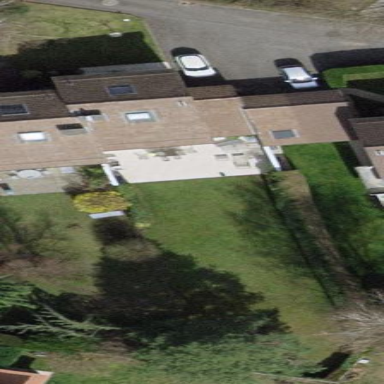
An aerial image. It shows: Garden enclosed by fence.